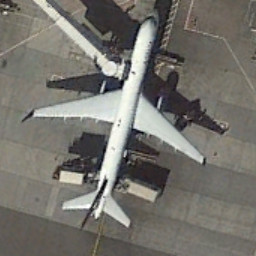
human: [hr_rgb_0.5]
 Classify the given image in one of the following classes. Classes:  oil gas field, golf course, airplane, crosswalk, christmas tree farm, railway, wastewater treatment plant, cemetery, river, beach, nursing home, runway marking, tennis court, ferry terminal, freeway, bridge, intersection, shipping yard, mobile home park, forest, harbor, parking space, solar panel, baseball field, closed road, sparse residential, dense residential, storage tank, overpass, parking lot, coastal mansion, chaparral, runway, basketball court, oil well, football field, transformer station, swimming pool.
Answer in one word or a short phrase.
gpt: airplane